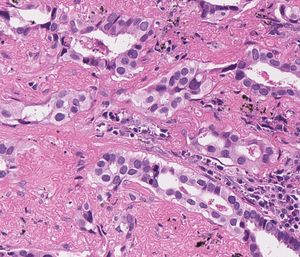
Tumor epithelial tissue: yes
Tumor-associated stroma tissue: yes
Normal tissue: no